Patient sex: M
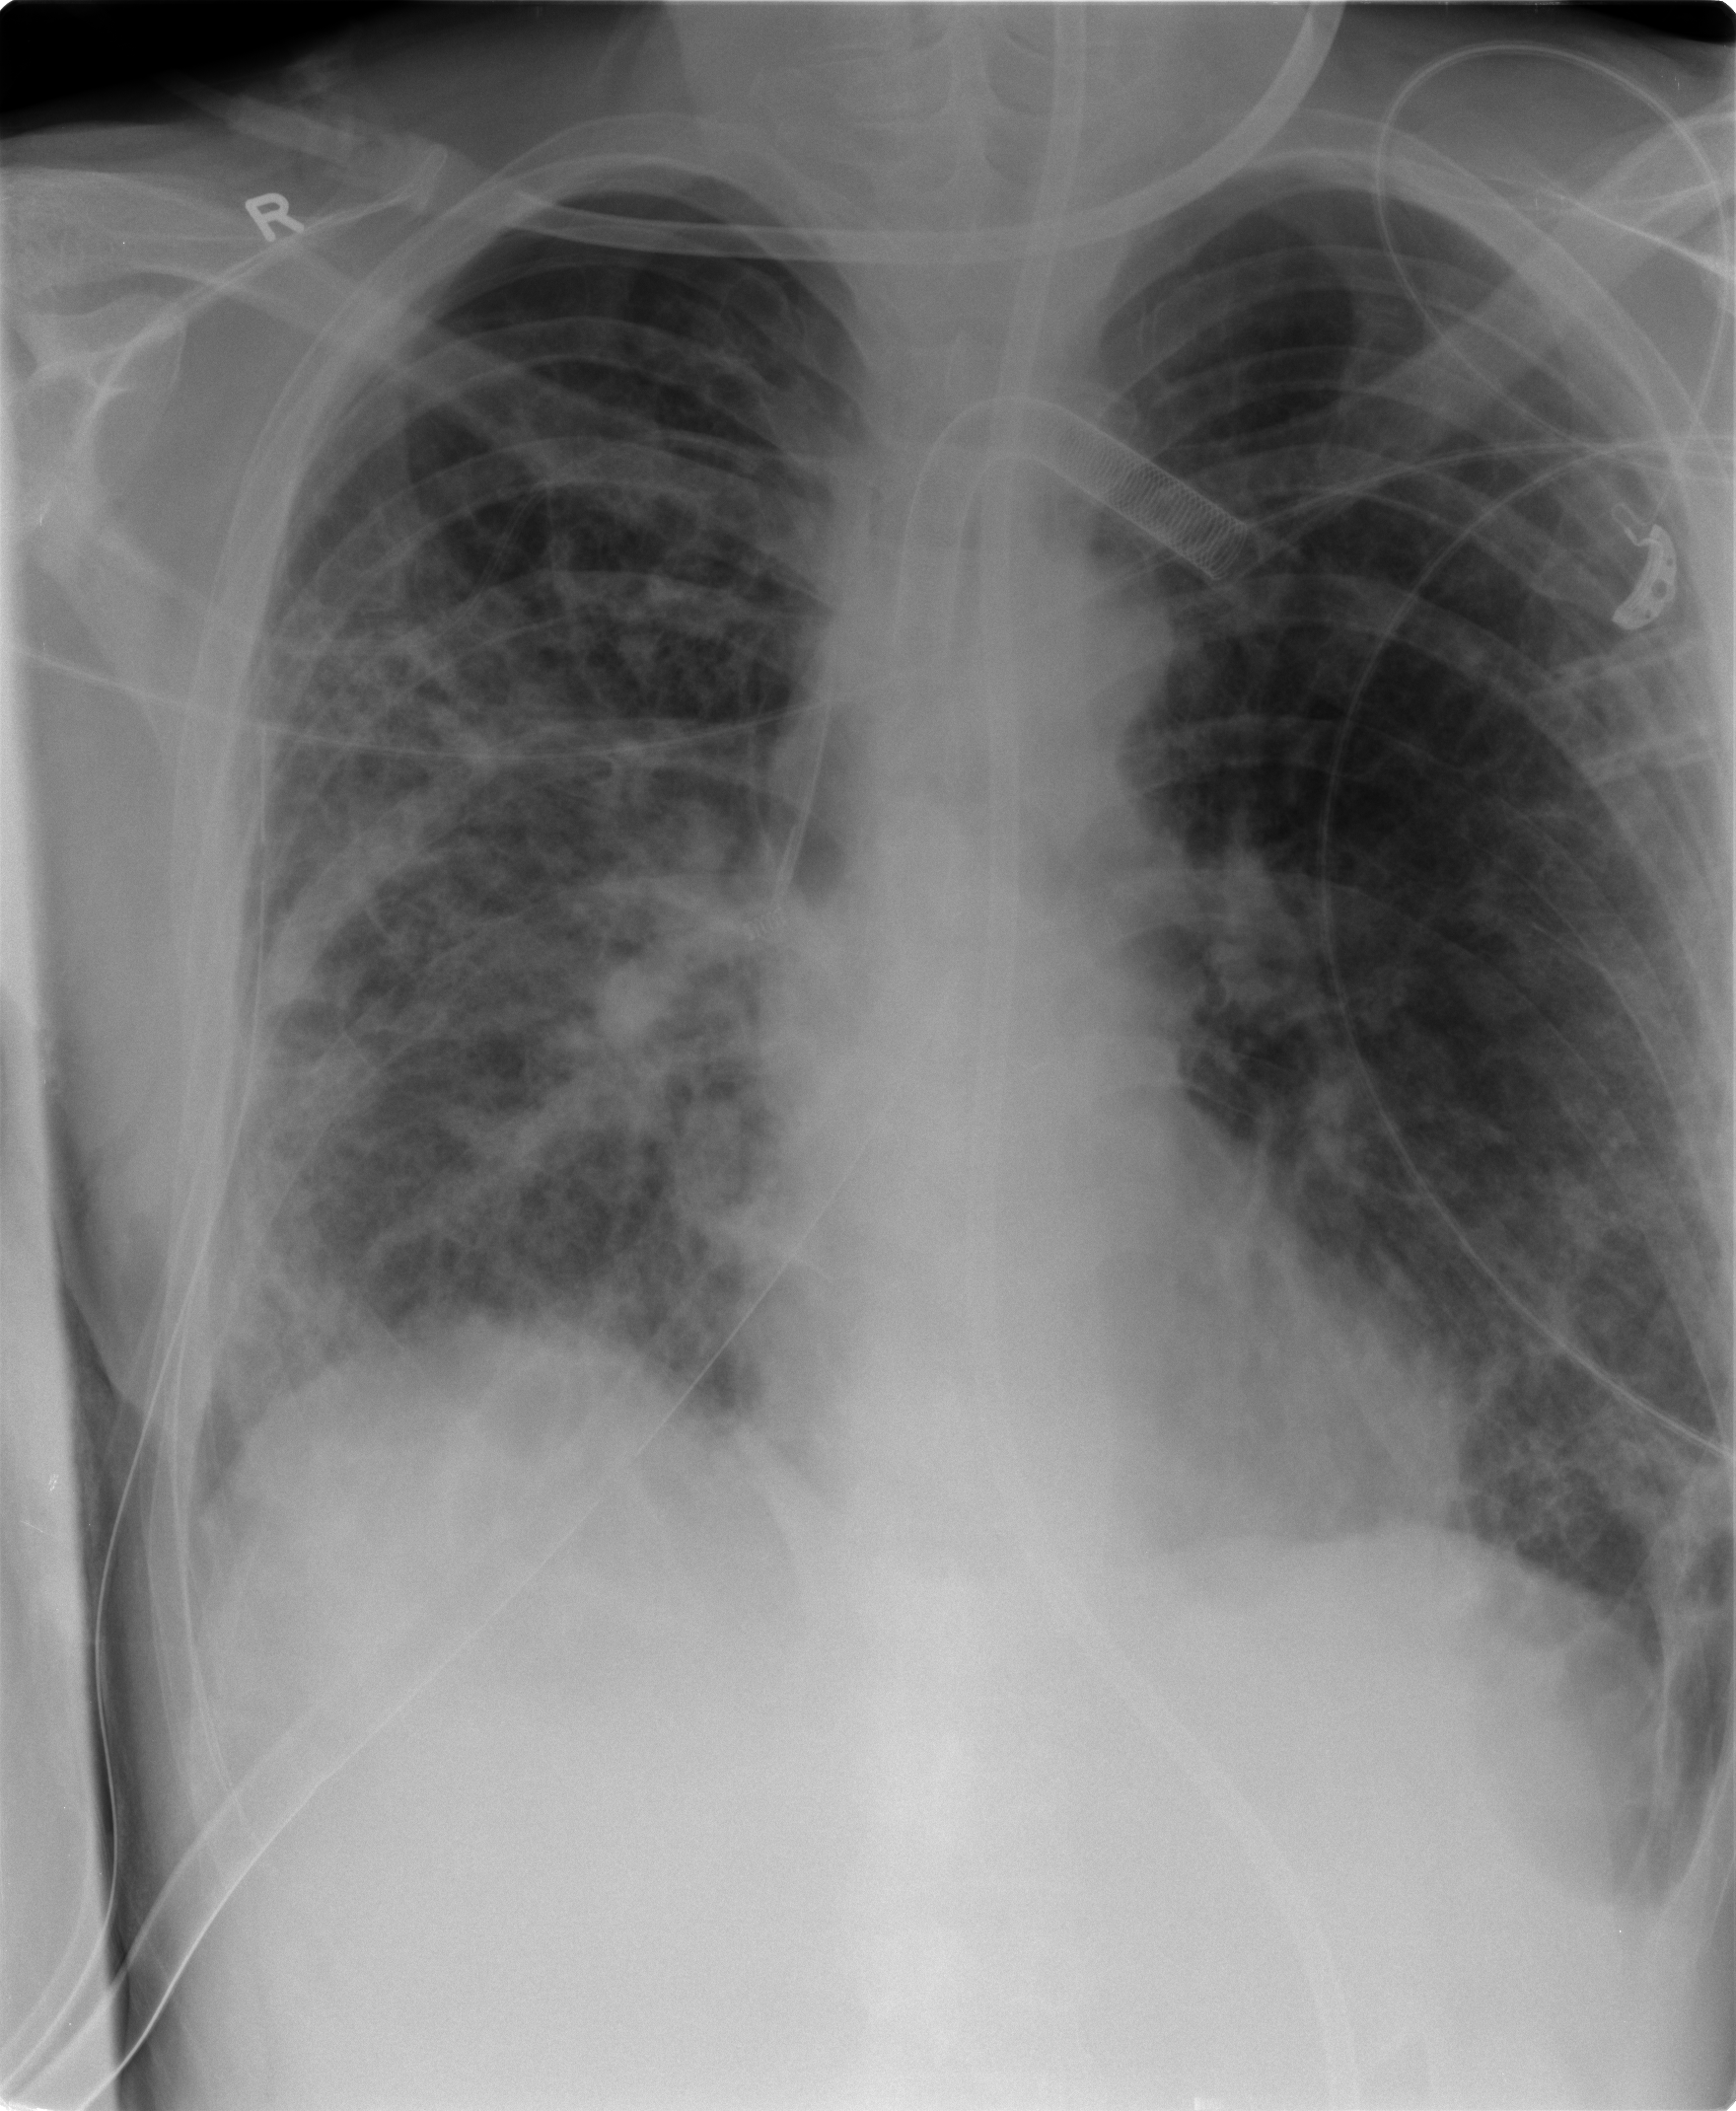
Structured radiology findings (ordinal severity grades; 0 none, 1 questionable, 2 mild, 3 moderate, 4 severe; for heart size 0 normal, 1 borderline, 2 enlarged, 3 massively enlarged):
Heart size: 0
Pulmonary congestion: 1
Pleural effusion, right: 0
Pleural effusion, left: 0
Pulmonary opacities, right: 3
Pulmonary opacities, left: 2
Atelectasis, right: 3
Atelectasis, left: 2